Question: Based on the answer to this question:
<URL>
I am attempting to make a Jar file out of a middle-ware Java component I've authoried with IDEA. I intend to import this Jar in several related projects all of which leverage the middleware component.
In order to mak ea jar file, I'm instructed to create an "Artifact" using the project structure dialog. When I do so, the dialog box asks to identify the class with the "Main" method.
But my jar is meant to basically be a library class, and none of the classes have (or need) a main method. Of course I could create a dummy main method, but the requirement troubles me. Why would I need a class with a main method if I am creating a Jar meant to contain middle ware objects/

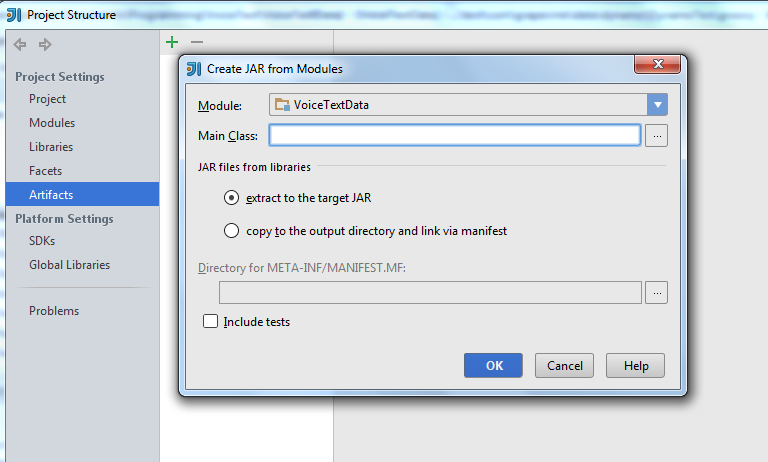
Answer: Check to see if you have an option set somewhere that the 'jar' file in question should be a 'runnable jar' file. Runnable jar files must have a class with a valid 'public static void main(String[] args)' method. That method must be properly documented in the JAR manifest for runnable jar files.
I imagine that since you have (somewhere) a "runnable jar file" selection on, the project won't let you progress until you specify the required "main class"; however, if you reconfigure your project to not need the "runnable" part, then you can still use the jar normally, without specifying the "main class". The only drawback is that you won't be able to 'java -jar <jarfile>' it.